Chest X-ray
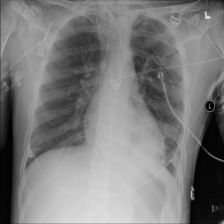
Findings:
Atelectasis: negative
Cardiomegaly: negative
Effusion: negative
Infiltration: negative
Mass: negative
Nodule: negative
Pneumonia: negative
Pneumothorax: negative
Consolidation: negative
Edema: negative
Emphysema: negative
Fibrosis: negative
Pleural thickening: negative
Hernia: negative